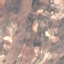
Land use / land cover class: PermanentCrop